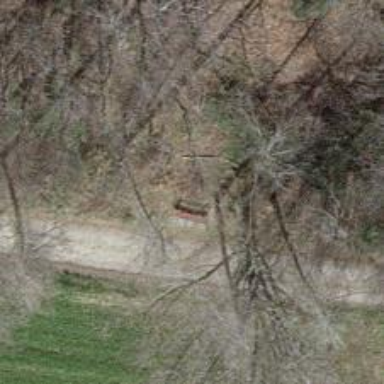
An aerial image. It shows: Red bench.